Question: i am tyring to get google api token by sendding auth code to google following <URL>.
this is my code:
'''
$http({
method: 'POST',
url: 'https://accounts.google.com/o/oauth2/token',
headers: {'Content-Type': 'application/x-www-form-urlencoded'},
params : {
code : '4/heMv6ozWwCxS5RyTzCgThAgxvRyk.oske-bNEGOUTOl05ti8ZT3YnwwH8iQI',
client_id : GoogleAppInfo.clientId,
redirect_uri : GoogleAppInfo.redirect_uri,
client_secret : GoogleAppInfo.client_secret,
grant_type : 'authorization_code'
}
}).
success(function(data, status, headers, config) {
alert('secsses');
}).
error(function(data, status, headers, config) {
alert('error');
});
'''
the reuqest sended but the header is not set!

has anyone know what is the problem?
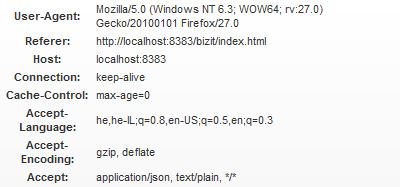
Answer: From: <URL>
"You need to include a body with the request. Angular removes the content-type header otherwise.
Add 'data: ''' to the argument to '$http'."